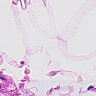
Metastatic tissue present: no